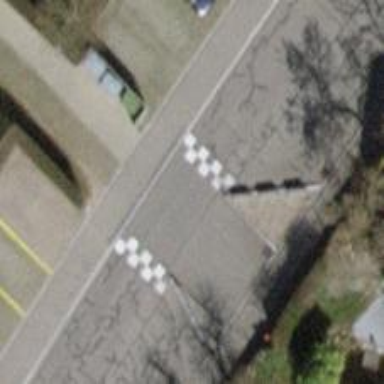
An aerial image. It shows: Traffic calming hump on the road.